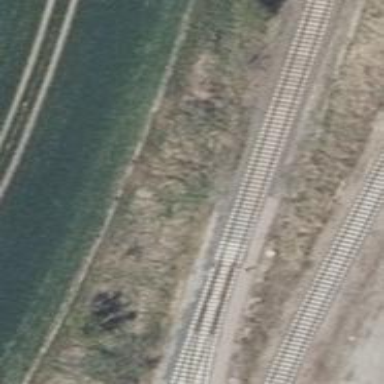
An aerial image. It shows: Railway switch.